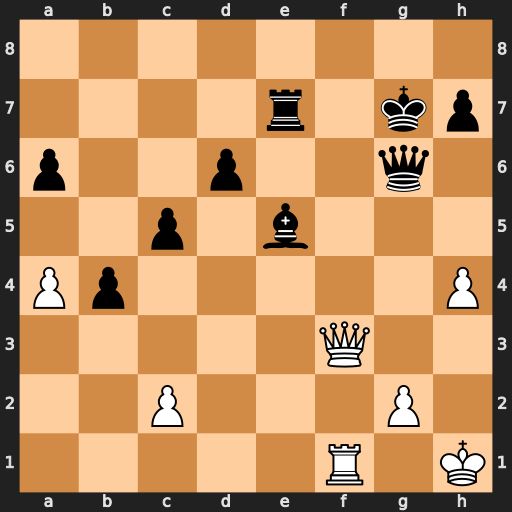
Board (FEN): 8/4r1kp/p2p2q1/2p1b3/Pp5P/5Q2/2P3P1/5R1K
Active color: w
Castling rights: -
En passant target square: -
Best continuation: Qf8#